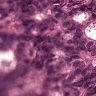
Metastatic tissue present: yes